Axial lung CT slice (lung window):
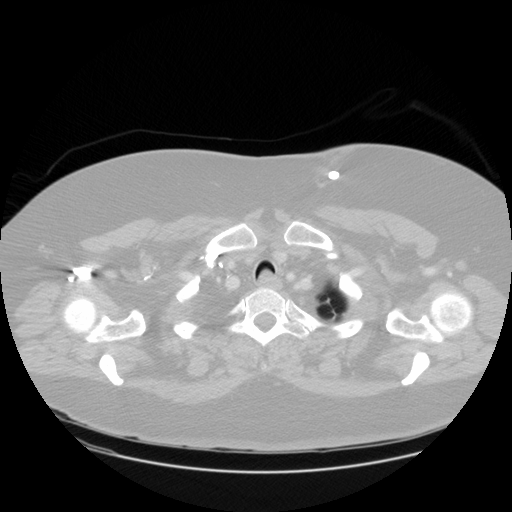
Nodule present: no